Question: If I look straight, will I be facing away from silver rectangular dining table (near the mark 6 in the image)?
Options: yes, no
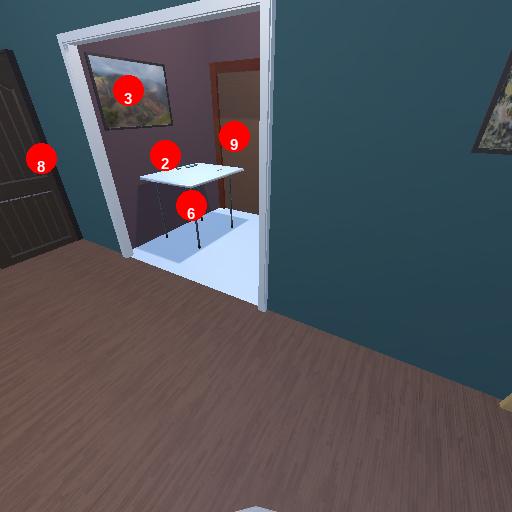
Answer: yes